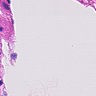
Metastatic tissue present: no